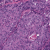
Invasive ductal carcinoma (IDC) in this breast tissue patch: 0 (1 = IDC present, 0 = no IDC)